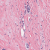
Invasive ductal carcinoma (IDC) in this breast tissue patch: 0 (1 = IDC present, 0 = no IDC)